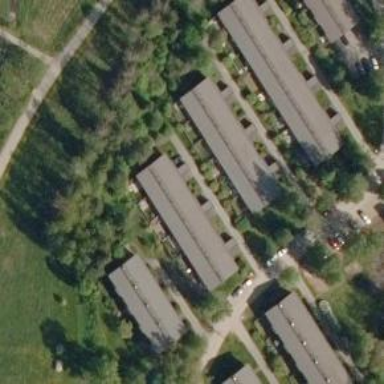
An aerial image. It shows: Terrace building.